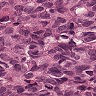
Metastatic tissue present: yes